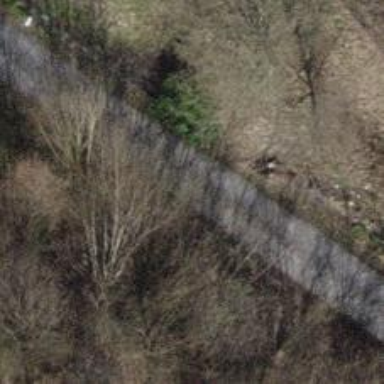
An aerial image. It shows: Dirt steps on the pathway.